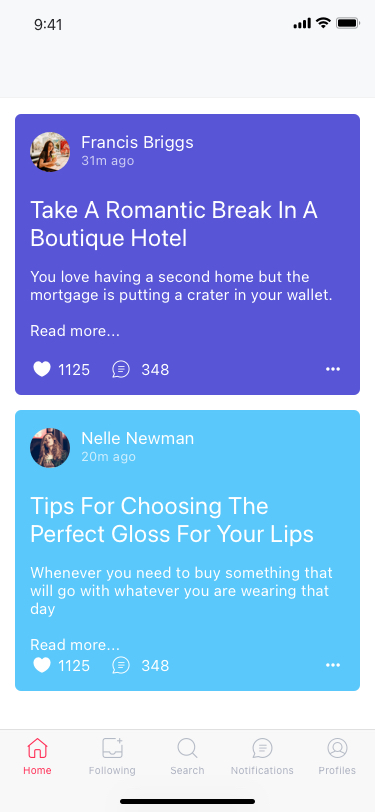
Text in this UI design:
1125
348
31m ago
Francis Briggs
Take A Romantic Break In A Boutique Hotel
You love having a second home but the mortgage is putting a crater in your wallet.

Read more...
1125
348
20m ago
Nelle Newman
Tips For Choosing The Perfect Gloss For Your Lips
Whenever you need to buy something that will go with whatever you are wearing that day

Read more...